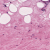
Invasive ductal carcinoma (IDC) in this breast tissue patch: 0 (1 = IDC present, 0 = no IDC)